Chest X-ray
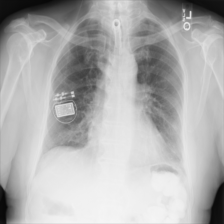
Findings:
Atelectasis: negative
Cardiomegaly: negative
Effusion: negative
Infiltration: negative
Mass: negative
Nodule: negative
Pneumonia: negative
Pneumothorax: negative
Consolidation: negative
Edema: negative
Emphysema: negative
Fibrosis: negative
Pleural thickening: negative
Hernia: negative